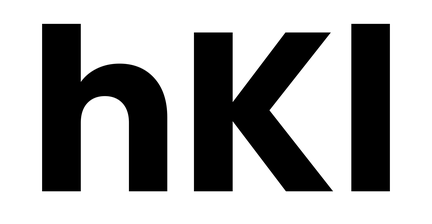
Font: Poppins-Bold